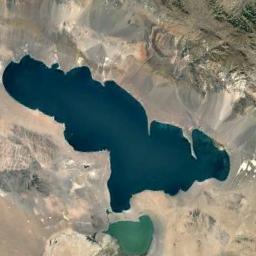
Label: lake